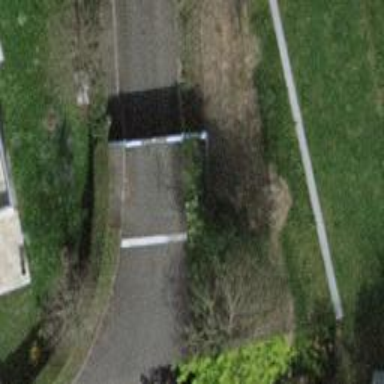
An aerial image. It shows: Entrance with barrier.